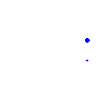
Particle: pion